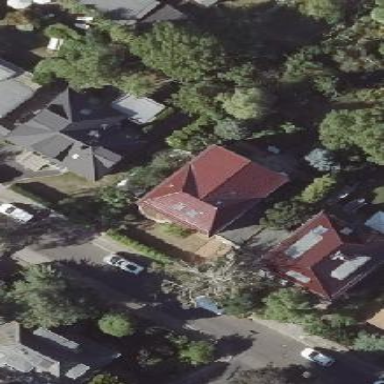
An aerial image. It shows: Detached building with round-gabled roof.